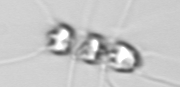
Label: Chaetoceros_didymus